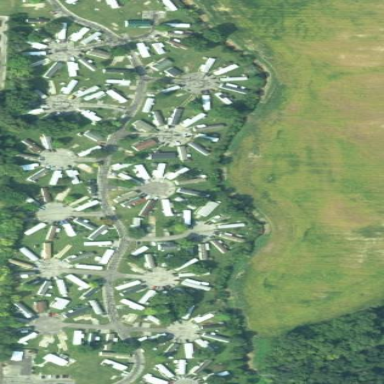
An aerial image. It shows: Trailer park.